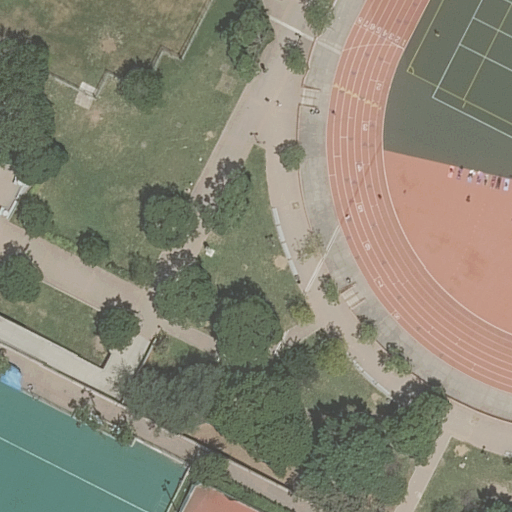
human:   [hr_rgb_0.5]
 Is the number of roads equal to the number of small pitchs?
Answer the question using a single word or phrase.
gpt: no

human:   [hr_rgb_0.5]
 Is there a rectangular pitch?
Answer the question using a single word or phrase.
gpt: yes

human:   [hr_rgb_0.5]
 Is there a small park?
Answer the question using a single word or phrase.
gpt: no

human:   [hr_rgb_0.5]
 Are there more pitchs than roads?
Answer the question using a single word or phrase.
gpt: no

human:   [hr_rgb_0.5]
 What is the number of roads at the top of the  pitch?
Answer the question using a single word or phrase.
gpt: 2

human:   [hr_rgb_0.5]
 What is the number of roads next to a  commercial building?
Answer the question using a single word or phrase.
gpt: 0

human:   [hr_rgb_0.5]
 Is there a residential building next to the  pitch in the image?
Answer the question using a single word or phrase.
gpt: no

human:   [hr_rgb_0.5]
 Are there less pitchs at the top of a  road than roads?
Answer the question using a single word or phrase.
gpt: yes

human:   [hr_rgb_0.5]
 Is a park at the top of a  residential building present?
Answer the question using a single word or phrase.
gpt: no

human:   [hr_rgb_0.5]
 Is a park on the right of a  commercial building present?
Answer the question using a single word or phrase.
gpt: no

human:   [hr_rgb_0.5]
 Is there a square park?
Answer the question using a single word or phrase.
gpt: no

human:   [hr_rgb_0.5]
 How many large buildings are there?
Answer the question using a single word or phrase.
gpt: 0

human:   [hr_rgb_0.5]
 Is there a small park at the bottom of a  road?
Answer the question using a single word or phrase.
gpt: no

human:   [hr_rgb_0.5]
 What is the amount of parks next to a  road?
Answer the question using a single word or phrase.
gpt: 1

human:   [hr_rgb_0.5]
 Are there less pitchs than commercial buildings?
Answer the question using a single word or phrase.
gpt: no

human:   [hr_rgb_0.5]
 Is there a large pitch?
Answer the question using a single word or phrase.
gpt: yes

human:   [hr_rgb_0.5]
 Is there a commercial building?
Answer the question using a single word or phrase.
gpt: no

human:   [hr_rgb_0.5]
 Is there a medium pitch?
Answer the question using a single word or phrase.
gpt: no

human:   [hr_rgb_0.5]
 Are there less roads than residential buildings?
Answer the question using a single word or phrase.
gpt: no

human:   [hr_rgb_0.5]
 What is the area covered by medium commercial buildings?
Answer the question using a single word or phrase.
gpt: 0m2

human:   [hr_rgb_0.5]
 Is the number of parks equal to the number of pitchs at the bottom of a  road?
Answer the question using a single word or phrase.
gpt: yes

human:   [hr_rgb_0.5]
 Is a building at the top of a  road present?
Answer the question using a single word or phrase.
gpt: no

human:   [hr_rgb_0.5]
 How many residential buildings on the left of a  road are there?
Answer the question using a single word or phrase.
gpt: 0

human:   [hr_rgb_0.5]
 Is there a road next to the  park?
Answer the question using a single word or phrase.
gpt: yes

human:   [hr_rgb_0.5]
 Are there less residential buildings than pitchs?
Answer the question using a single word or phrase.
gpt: yes

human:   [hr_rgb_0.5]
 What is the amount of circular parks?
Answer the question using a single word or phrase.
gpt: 0

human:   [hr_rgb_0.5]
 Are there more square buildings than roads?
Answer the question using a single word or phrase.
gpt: no

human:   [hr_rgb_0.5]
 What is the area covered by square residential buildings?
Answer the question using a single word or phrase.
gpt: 0m2

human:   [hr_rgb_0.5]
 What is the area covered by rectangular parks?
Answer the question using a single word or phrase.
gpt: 5308m2

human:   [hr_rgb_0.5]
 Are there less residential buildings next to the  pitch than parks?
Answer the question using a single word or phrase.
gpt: yes

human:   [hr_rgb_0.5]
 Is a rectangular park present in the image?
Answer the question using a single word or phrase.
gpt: yes

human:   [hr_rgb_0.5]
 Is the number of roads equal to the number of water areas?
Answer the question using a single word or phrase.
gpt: no

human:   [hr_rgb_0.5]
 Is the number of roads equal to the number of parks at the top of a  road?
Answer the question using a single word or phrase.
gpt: no

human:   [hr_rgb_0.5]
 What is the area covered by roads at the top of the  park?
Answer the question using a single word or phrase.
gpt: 0m2

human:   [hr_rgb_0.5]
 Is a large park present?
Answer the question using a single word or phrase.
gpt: yes

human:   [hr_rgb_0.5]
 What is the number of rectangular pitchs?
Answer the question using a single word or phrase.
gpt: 1